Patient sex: F
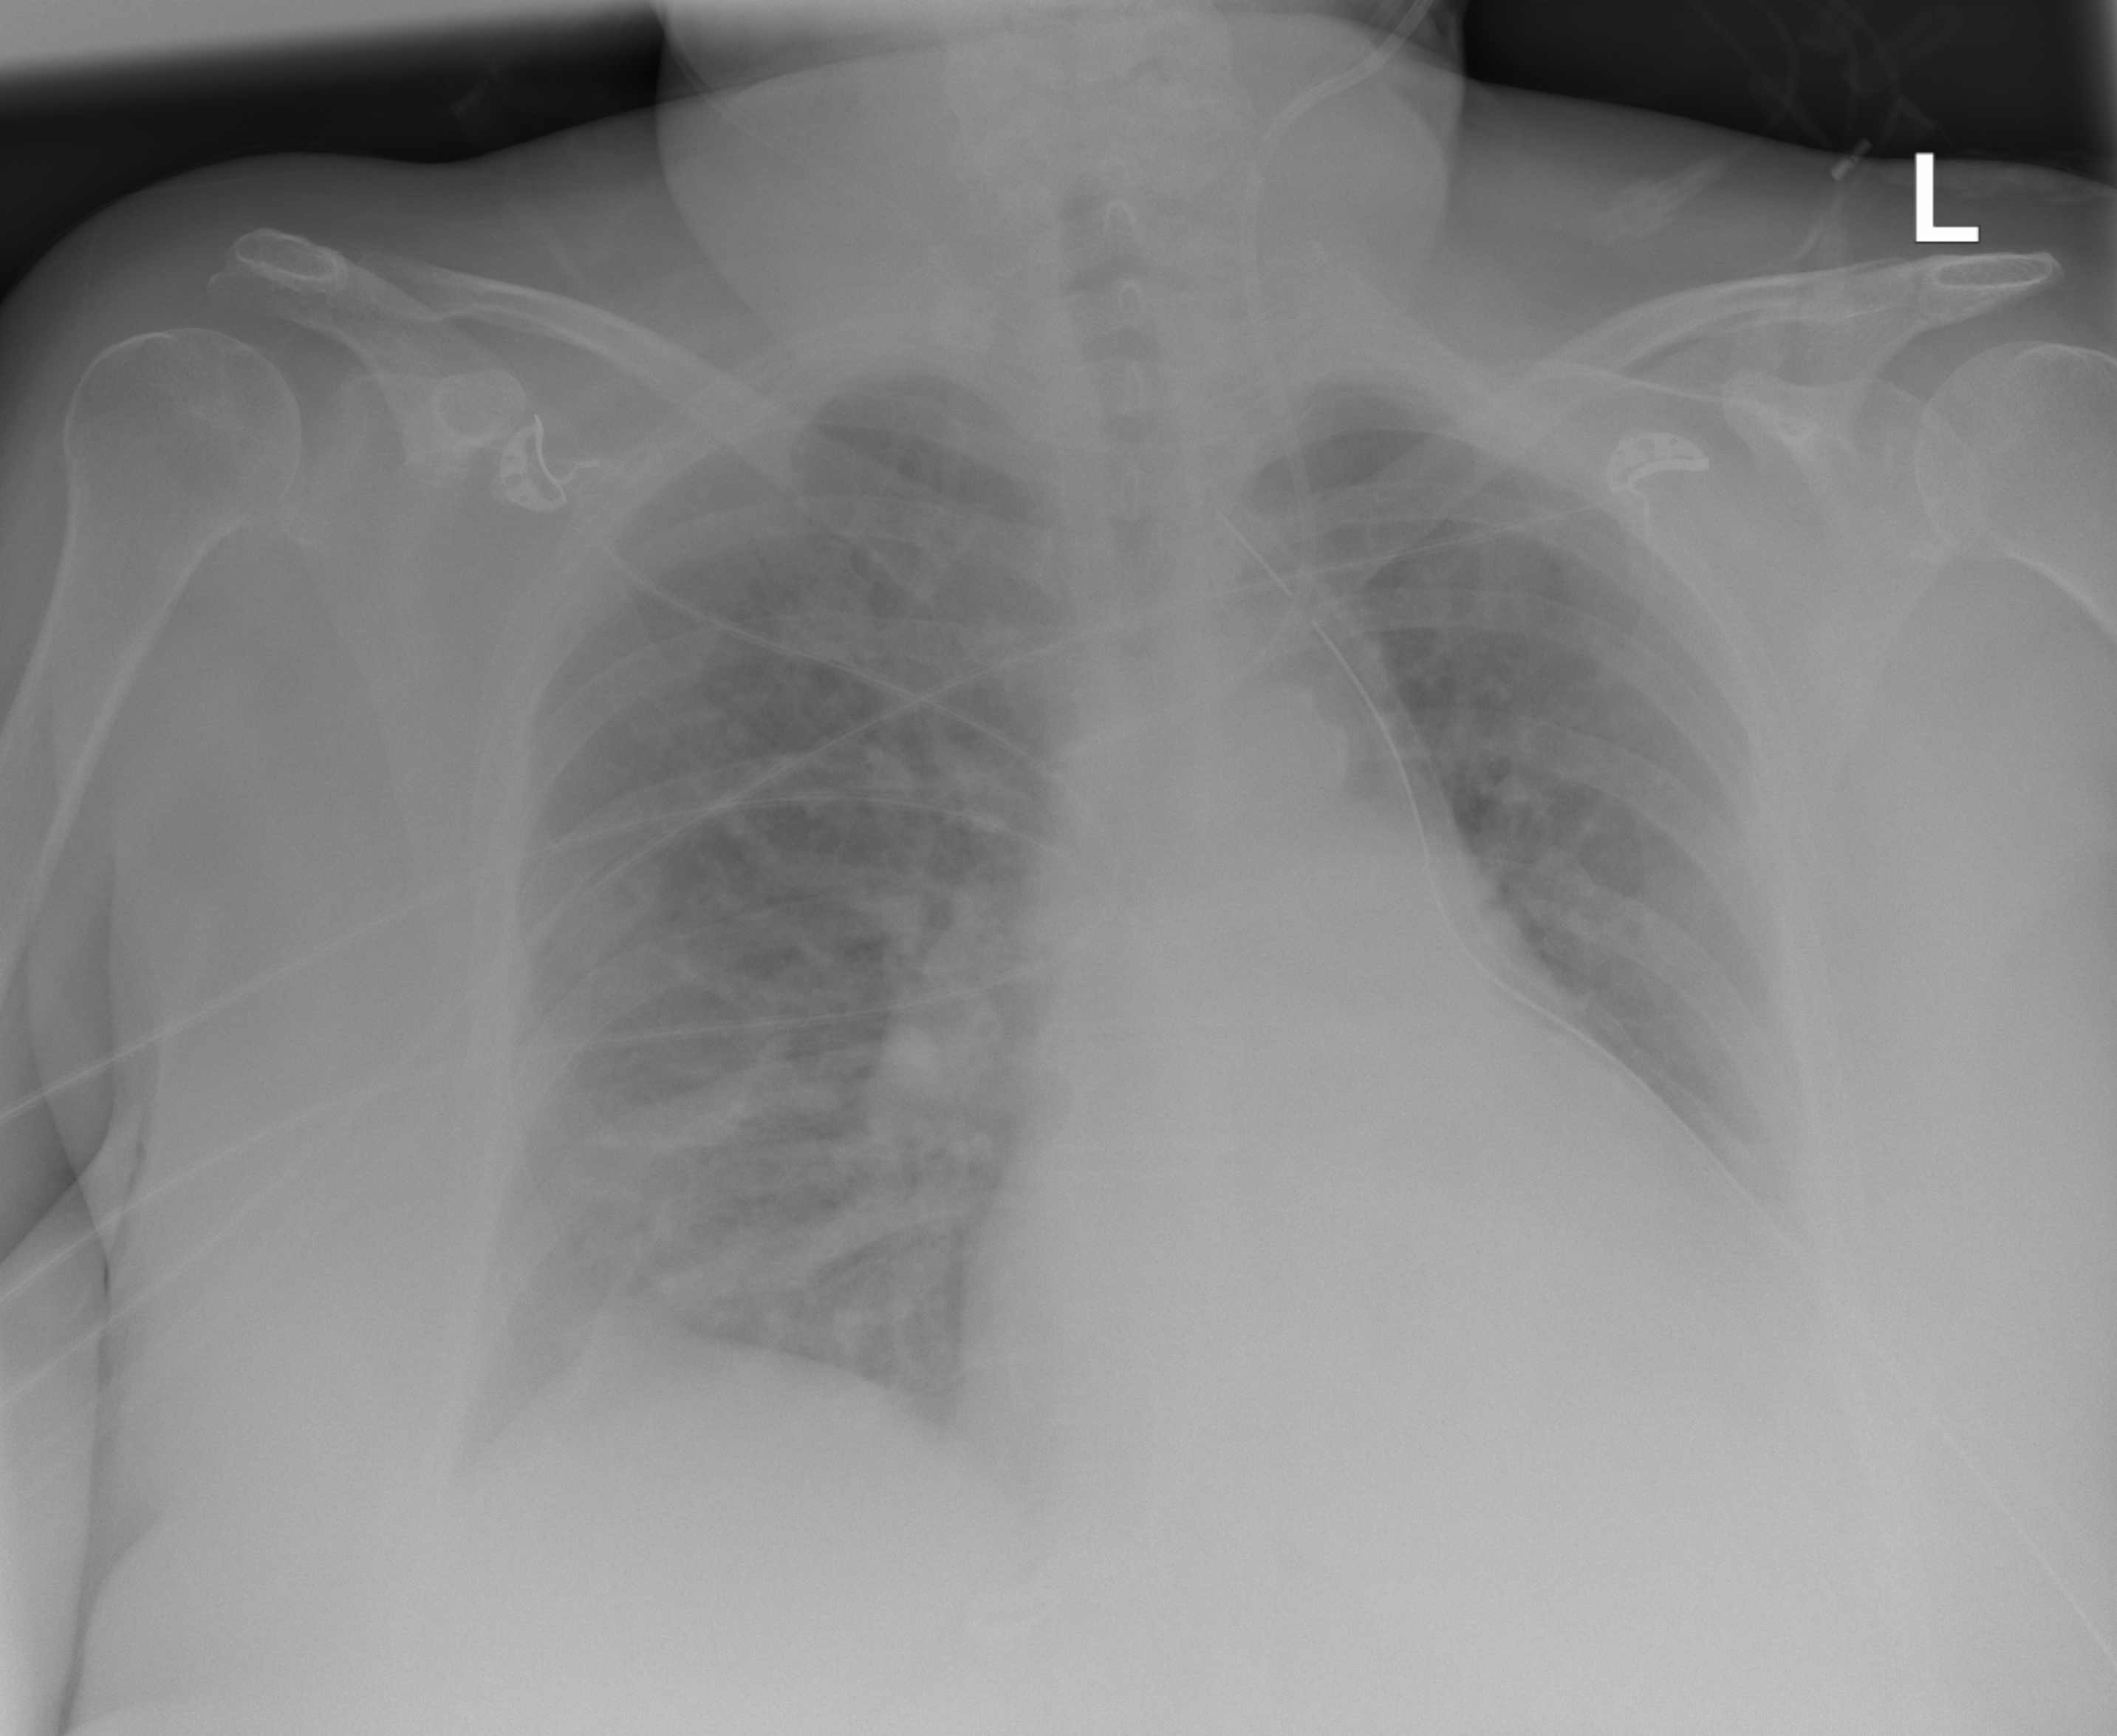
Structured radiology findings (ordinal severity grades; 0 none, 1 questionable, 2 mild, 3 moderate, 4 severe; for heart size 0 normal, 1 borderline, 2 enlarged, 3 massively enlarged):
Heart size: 2
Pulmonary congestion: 2
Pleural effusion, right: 1
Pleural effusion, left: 2
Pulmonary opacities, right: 2
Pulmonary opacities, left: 1
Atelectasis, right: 2
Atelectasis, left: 2